Question: I'm using go-gorm to fetch values from a PostgreSQL database. The relevant code is shown below:
'''
type Chip struct {
UUID string 'db:uuid'
URL string 'db:url'
N int 'db:n'
Pack_ID int 'db:pack_id'
}
func getChip(uuid string) (Chip, error) {
var c Chip
err := DB.Model(Chip{}).Where("uuid = ?", uuid).First(&c)
return c, err.Error
}
'''
When I pass a UUID string to 'getChip', the correct row is returned and all values are correct for 'c.Pack_ID', which is always '0'. Incidentally there is never a row for which 'Pack_ID' is '0'.
Here is a screenshot from pgAdminIII, which I hope will shed some light on the problem:

Any ideas as to what might be going wrong? I'm at a complete loss, here...
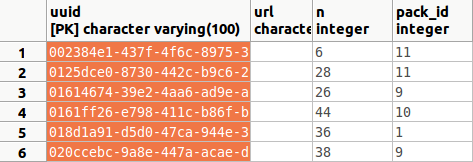
Answer: The struct tags you're using appear to be malformed. A struct tag <URL>:
'''
name:"value"
'''
but what you've got is missing the quotes around the value:
'''
name:value
'''
Try correcting this. Otherwise, the struct tag parser in Go has no chance to work, as it depends on those quotes, <URL>.
With regards to specific struct tags: are you sure you're supposed to use 'db'? According to the <URL>, you probably want to use 'gorm:"column:..."'. I was expecting your type definition to be:
'''
type Chip struct {
UUID string 'gorm:"column:uuid;primary_key"'
URL string 'gorm:"column:url"'
N int 'gorm:"column:n"'
Pack_ID int 'gorm:"column:pack_id"'
}
'''